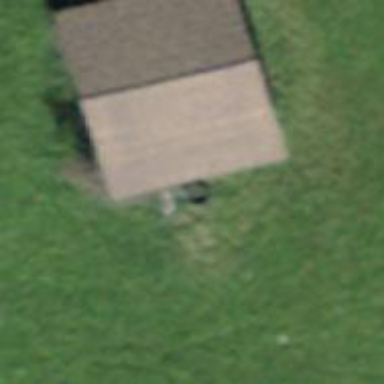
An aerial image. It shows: Rural barn.